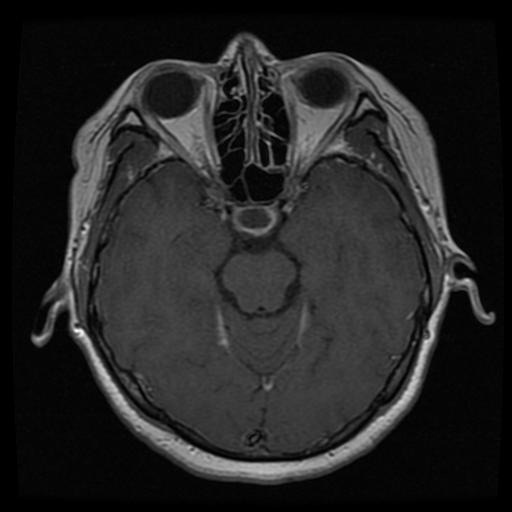
Label: pituitary